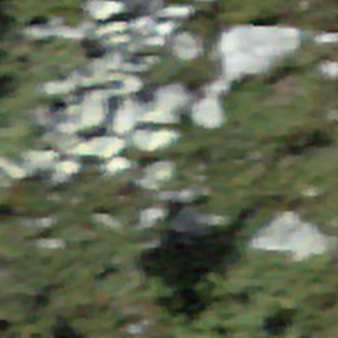
Label: bouldering_area